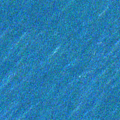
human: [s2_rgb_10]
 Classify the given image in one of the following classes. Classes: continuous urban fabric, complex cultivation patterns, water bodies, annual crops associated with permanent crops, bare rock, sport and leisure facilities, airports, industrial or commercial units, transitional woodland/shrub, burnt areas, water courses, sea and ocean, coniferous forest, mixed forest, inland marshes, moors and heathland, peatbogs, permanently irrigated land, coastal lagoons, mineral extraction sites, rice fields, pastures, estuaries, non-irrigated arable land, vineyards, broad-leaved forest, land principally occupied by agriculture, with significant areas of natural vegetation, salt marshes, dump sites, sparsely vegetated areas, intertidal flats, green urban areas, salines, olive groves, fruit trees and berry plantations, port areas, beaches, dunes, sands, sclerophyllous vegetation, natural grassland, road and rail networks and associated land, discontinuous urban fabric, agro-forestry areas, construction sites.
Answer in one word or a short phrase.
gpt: sea and ocean